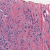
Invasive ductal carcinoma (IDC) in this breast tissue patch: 1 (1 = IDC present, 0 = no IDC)